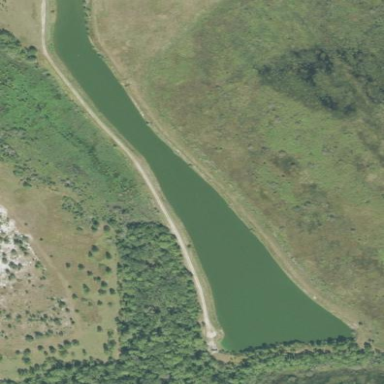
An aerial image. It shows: Reservoir of water.